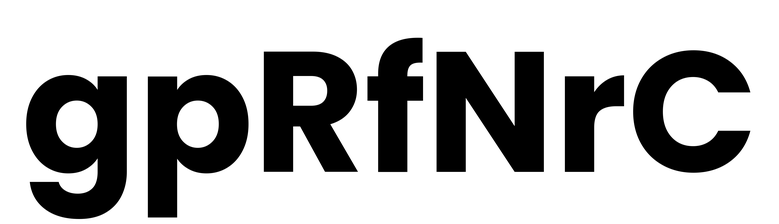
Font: Poppins-Bold